Question: I am running in spark and when it comes to 'fit()', only one task is observed in UI as in image:
.
As per the configuration, 'num-executors = 1000, executor-cores = 2'. And the RDD coalesces to 2000 partitions. It takes quite a long time for 'mapPartitionsWithIndex'. Can it be distributed to multiple executors or tasks?
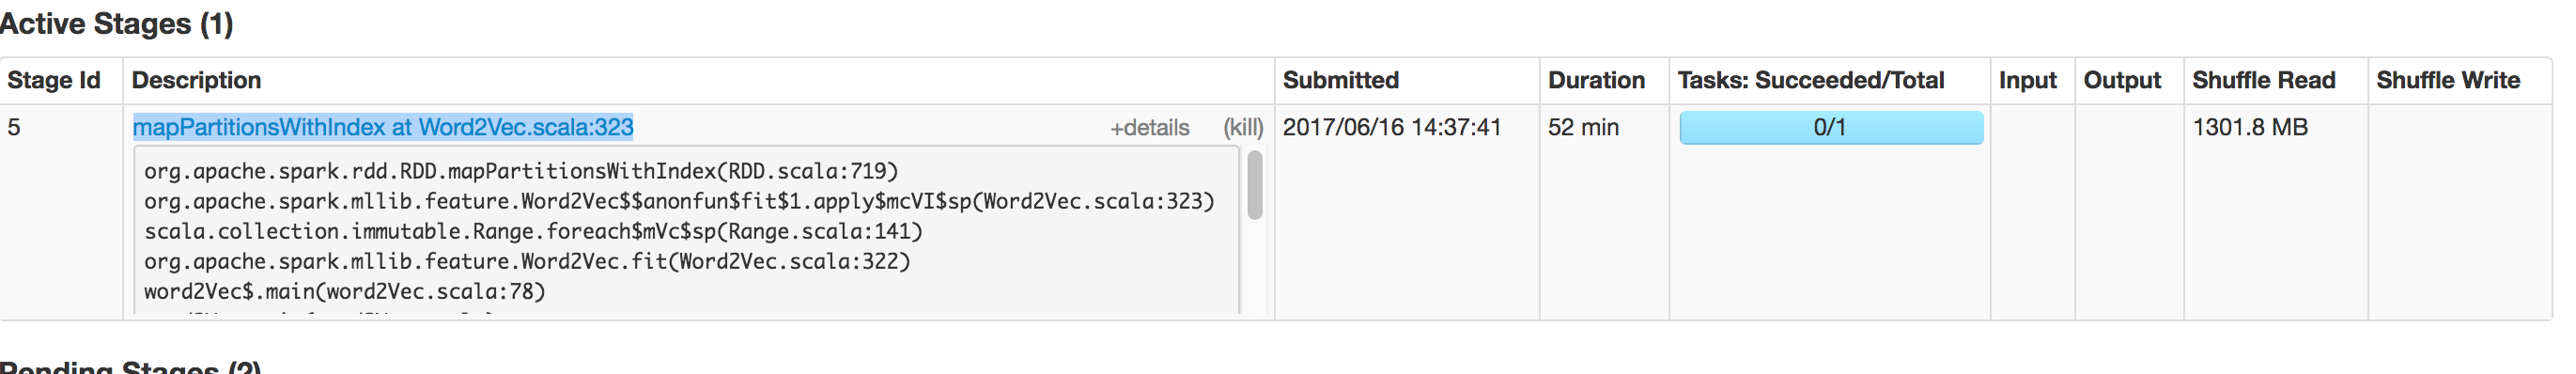
Answer: 'setNumPartitions(numPartitions: Int)' solves my problem. I did not check the default value.
Sets number of partitions (default: 1).